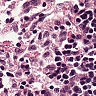
Metastatic tissue present: no